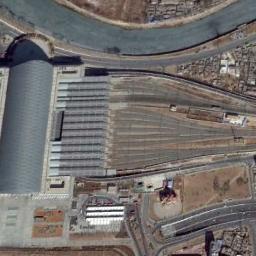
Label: railway_station